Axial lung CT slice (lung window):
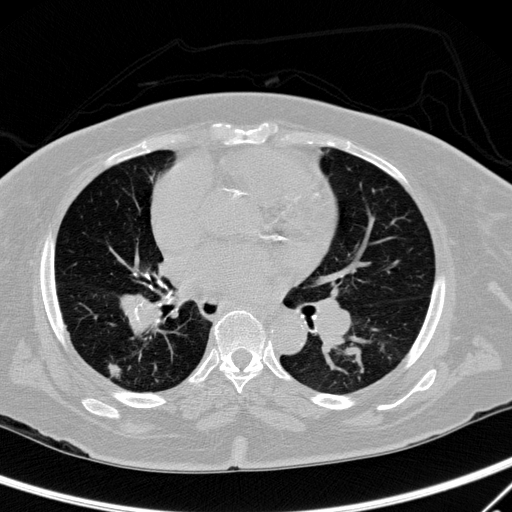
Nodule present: yes
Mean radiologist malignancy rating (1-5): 5